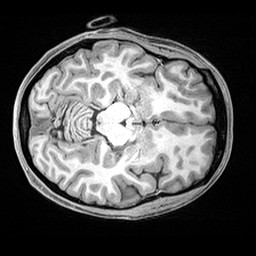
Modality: T1w
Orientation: axial
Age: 42
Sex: female
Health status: healthy
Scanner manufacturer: siemens
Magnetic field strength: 3 T
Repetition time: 2.4 s
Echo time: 0.00217 s